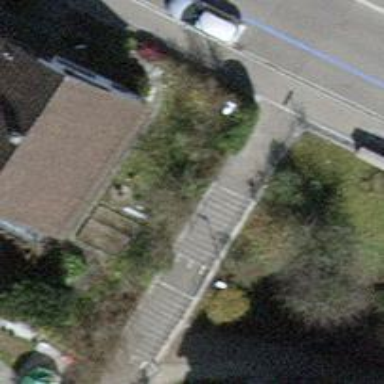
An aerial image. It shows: Road with steps.